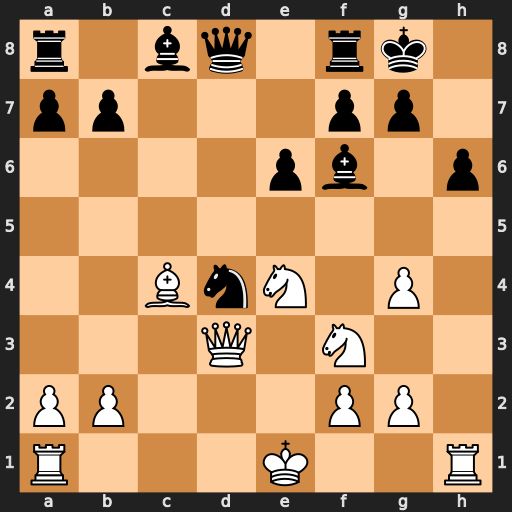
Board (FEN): r1bq1rk1/pp3pp1/4pb1p/8/2BnN1P1/3Q1N2/PP3PP1/R3K2R
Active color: w
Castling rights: KQ
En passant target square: -
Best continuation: Nxf6+ Qxf6 Qxd4 Qxd4 Nxd4